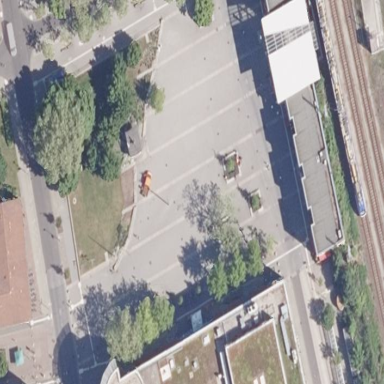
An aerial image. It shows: Square.